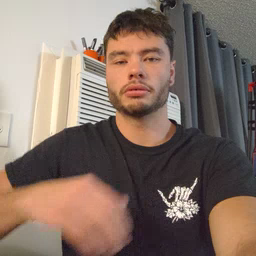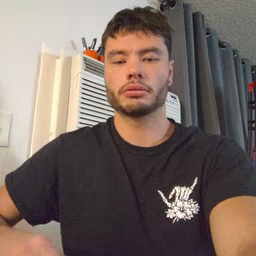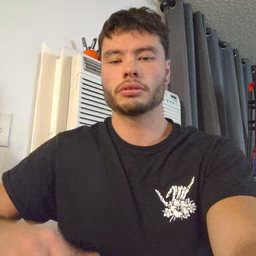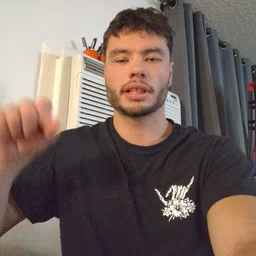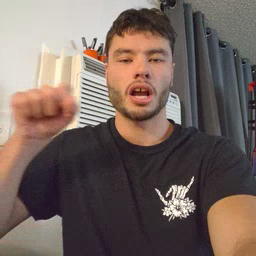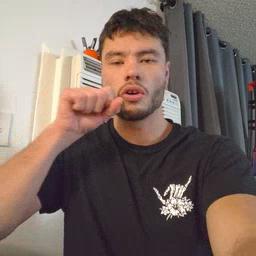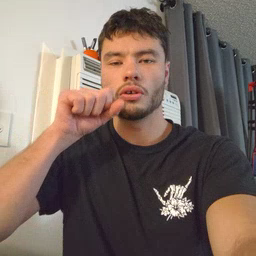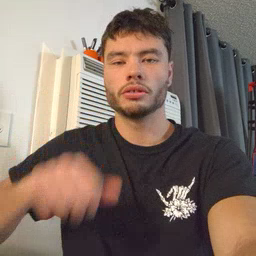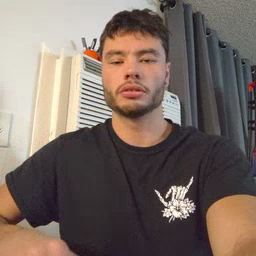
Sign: carrot